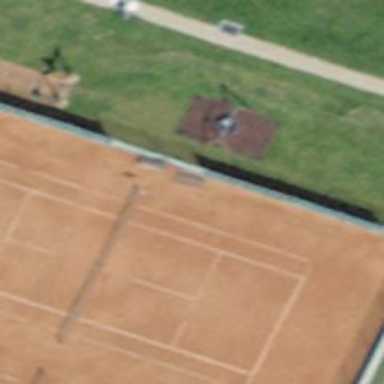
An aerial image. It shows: Playground featuring basket swing.